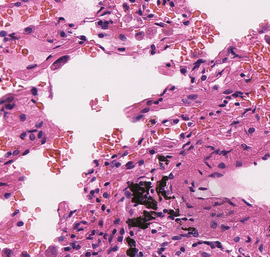
Tumor epithelial tissue: no
Tumor-associated stroma tissue: no
Normal tissue: yes